Field crop: maize
Growth stage: 1
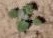
Species: chenopodium